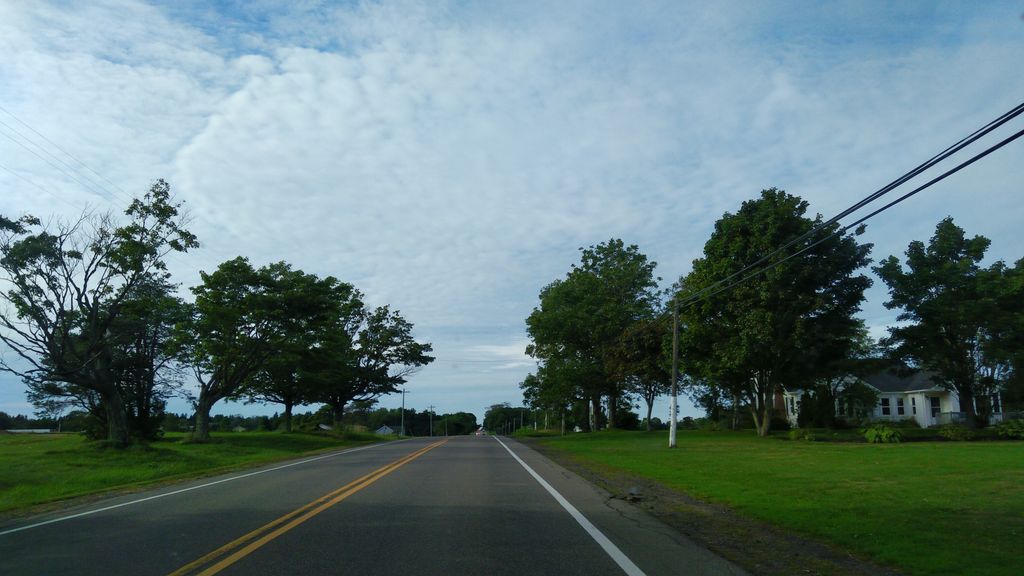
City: charlottetown